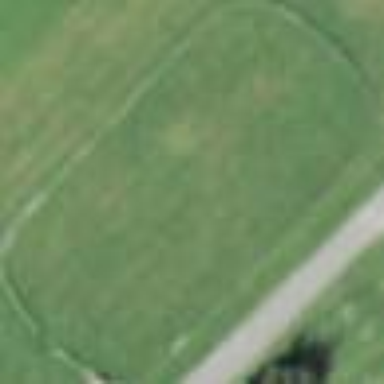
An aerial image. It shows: Leisure land designated for horse riding.